Interaction volume radius: 10 \u00c5
Interaction volume height: 15 \u00c5
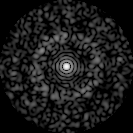
Disorder parameter: 0.8485